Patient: sex M, age 72
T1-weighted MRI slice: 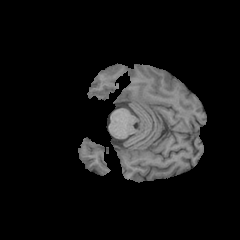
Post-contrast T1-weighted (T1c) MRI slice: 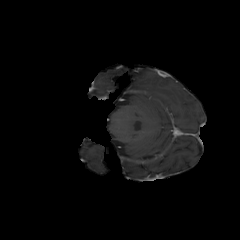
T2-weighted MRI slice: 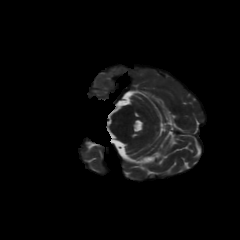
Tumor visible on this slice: no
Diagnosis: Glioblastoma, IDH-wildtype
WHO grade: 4